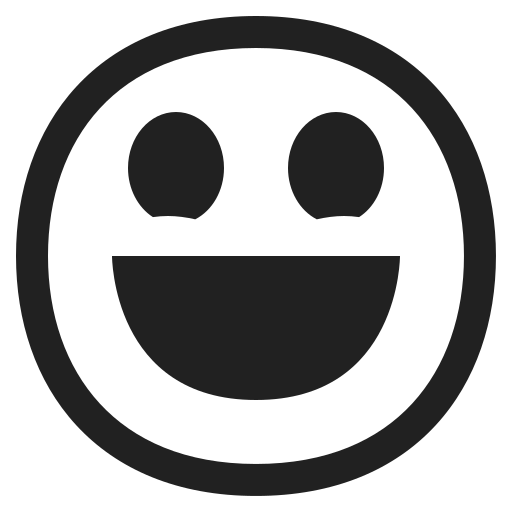
grinning face with big eyes high contrast